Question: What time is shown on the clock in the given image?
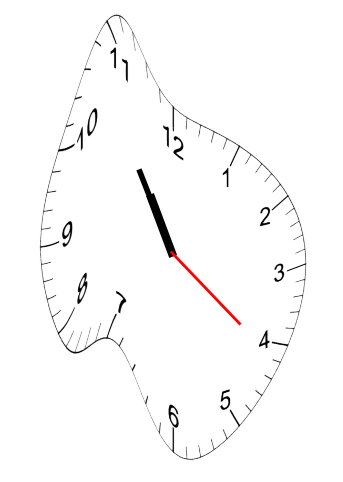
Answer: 10:54:21